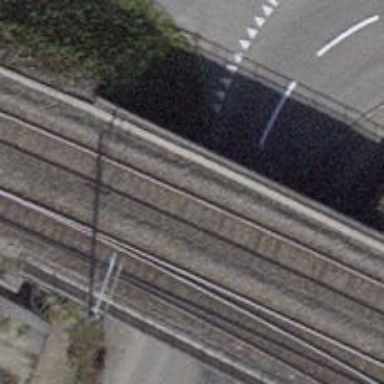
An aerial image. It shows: Tertiary road passing through tunnel with asphalt surface.